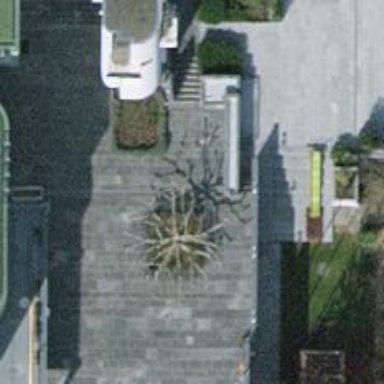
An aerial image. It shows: Black bench.